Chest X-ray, PA view. Patient: 57 years old, sex M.
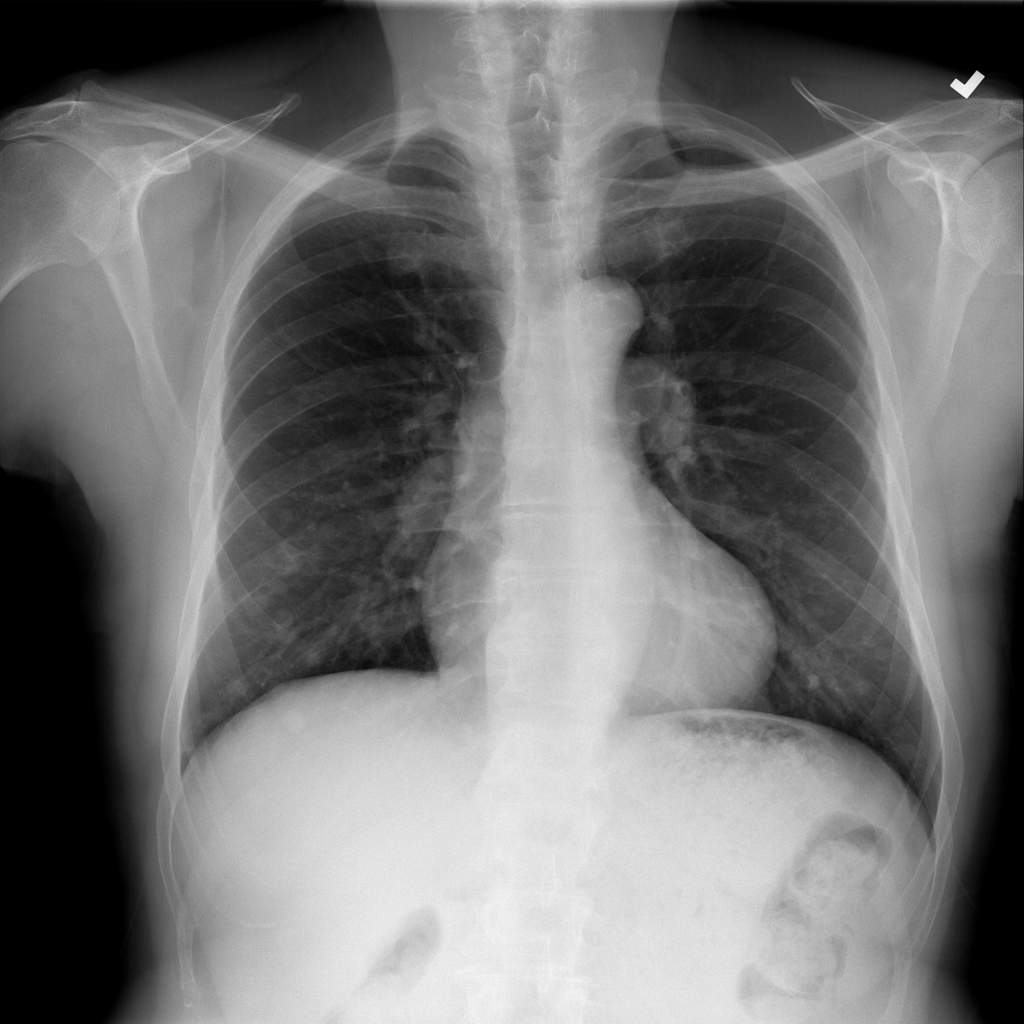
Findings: Mass